Question: I got a image: <URL>
<URL>
It looks different in different browsers.
- Chrome
What's wrong with the image?
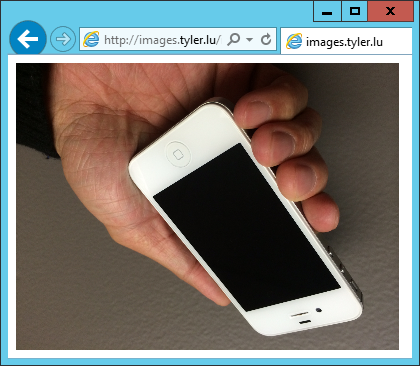
Answer: Below is Thilo's answer:
> There is a EXIF attribute "Orientation" in the file, set to "3 (rotated 180 degrees)".Same problem in a .NET image processor: <URL>
And I also found a post about the EXIF "Orientation": <URL>
Thanks Thilo!